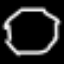
Label: octagon